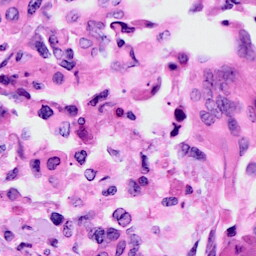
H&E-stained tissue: Cervix